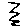
Label: zigzag